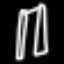
Label: chair